Question: I want to open info page through this link on uiwebview
<URL>
But on my iPhone screen it looks like this

I want to open on webview, but the activity tab opens by default.
How can i do that? Info tab exist in more tab.
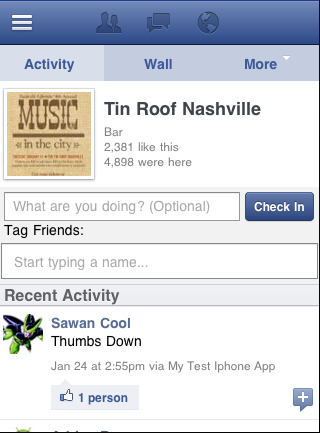
Answer: In my case, the link you give is opening the info page:

But as you can see, I am logged in. Could it be the problem maybe?
In any case, you can use the delegate's '-(BOOL)webView:(UIWebView *)webView shouldStartLoadWithRequest:(NSURLRequest *)request navigationType:(UIWebViewNavigationType)navigationType' and print in the console the URL when you tap on the "info" page, to see what changes.